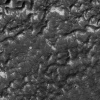
Atmospheric dust classification: not_dusty